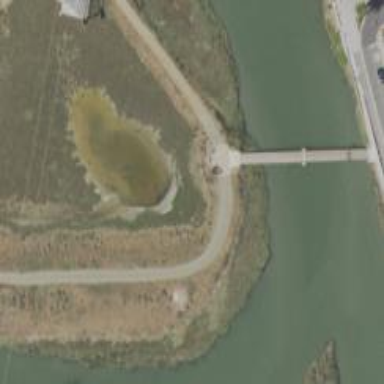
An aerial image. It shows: Footway on bridge with beam structure.